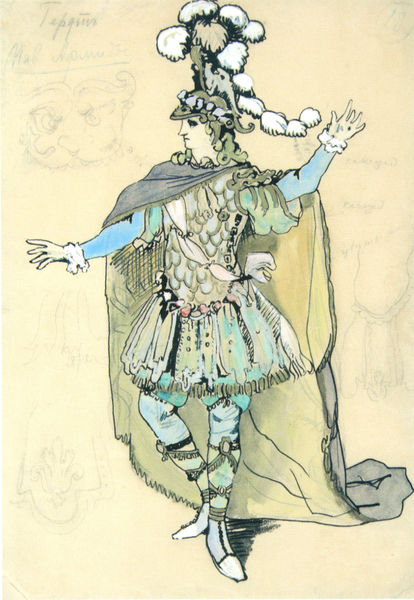
Titel: Kostümentwurf für Rinaldo im Ballett "Le Pavillon d'Armide"
Künstler: Alexandre Benois
Standort: St. Petersburg
Institution: Staatliches Museum Theater und Musik
Schlagwörter: umhang, hut, hellblau, kostümentwurf